Here is the raw acceleration-versus-time signal recorded on a bearing housing. What is the most likely bearing condition (normal, inner_race, outer_race, ball)?
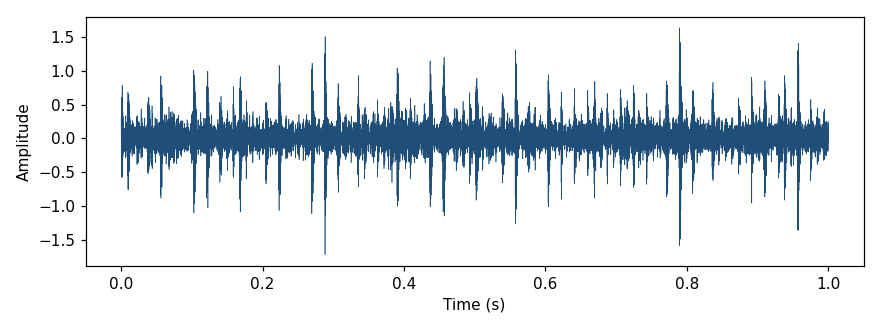
Answer: outer_race